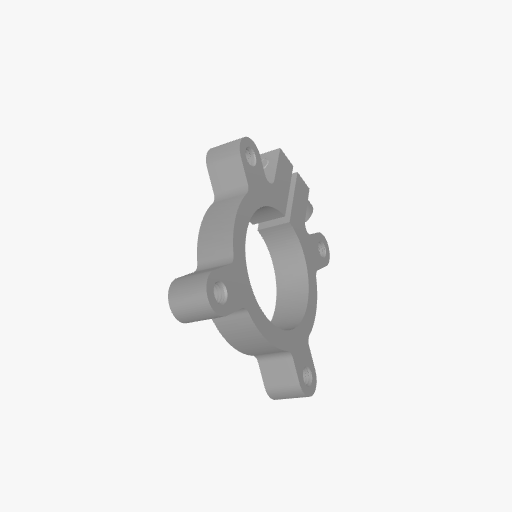
Part: ClampingHub25ID